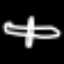
Label: airplane